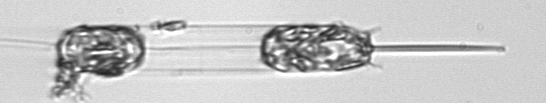
Label: Ditylum_brightwellii